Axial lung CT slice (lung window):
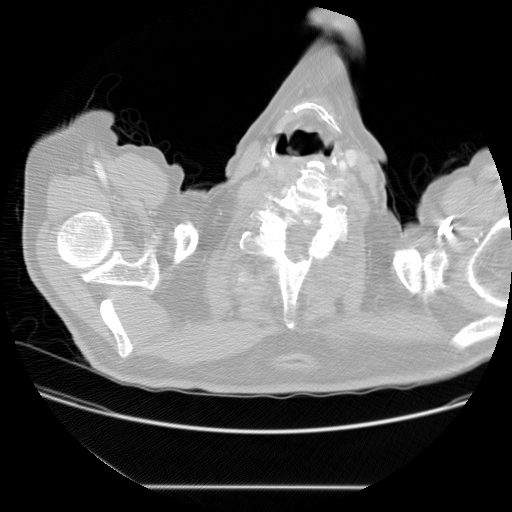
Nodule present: no